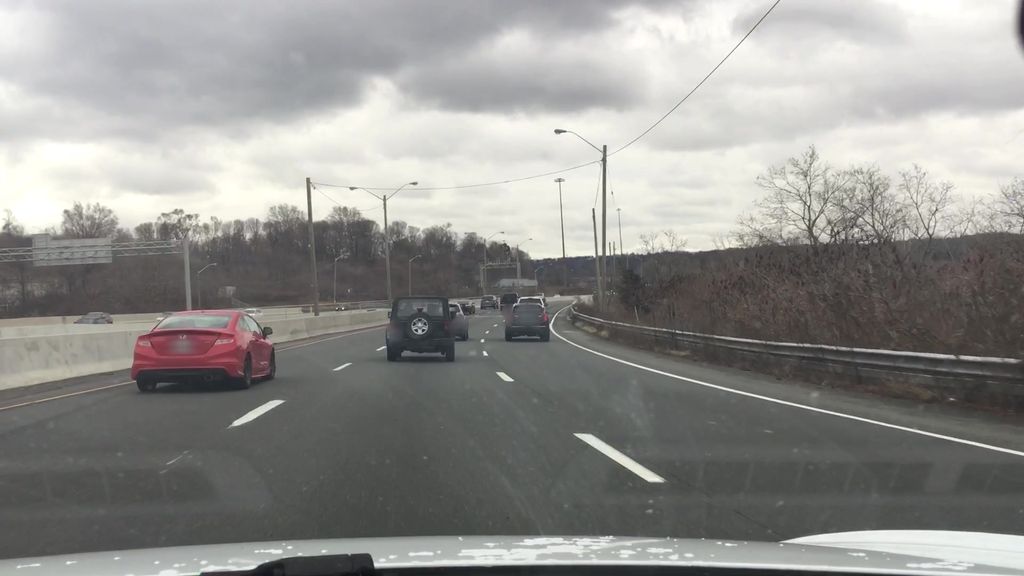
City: hamilton